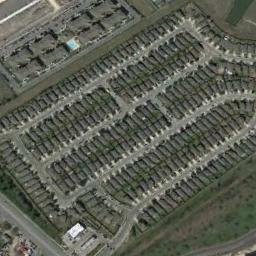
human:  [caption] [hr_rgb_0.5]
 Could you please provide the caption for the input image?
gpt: There are many buildings in the mobile home park .

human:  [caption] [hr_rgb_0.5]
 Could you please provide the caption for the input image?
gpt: Behind the mobile homes park is a wood .

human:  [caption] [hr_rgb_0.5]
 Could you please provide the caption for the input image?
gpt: The dense mobile home park has lots of neatly arranged mobile homes and some roads go through the mobile home park .

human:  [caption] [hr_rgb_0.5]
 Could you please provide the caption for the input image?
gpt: The mobile home park is on the grass next to the road .

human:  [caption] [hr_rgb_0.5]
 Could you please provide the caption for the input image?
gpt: There are many buildings arranged neatly in the mobile home park .